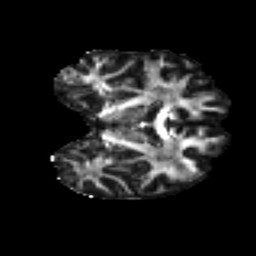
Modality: FA
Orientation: coronal
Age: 34
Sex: female
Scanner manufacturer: ge
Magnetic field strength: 3 T
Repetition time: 7.8 s
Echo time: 0.0606 s